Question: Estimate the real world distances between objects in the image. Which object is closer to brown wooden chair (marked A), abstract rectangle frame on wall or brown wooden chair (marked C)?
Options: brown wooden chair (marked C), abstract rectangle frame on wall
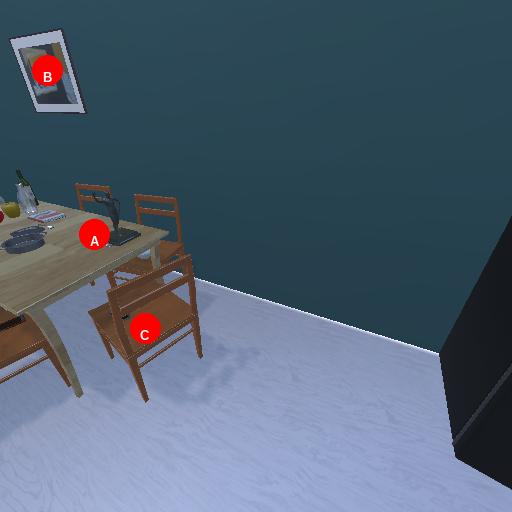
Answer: brown wooden chair (marked C)